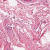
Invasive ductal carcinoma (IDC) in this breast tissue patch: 0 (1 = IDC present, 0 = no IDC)